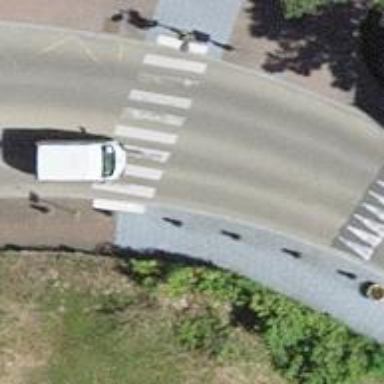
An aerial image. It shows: Uncontrolled zebra crossing on the road.